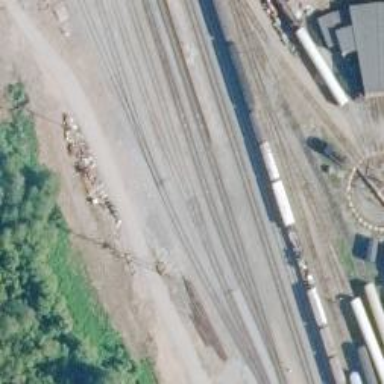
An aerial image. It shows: Railway track of class B1.